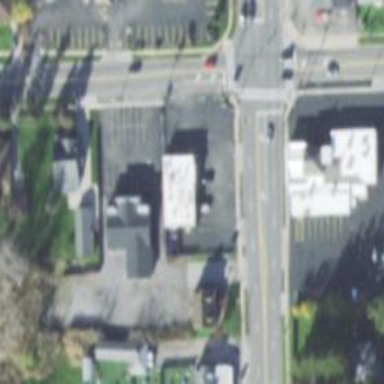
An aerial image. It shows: Convenience shop.